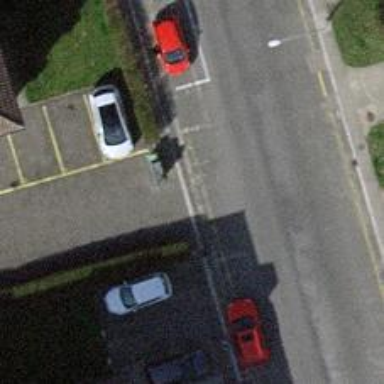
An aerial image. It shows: Parking aisle with sidewalk.